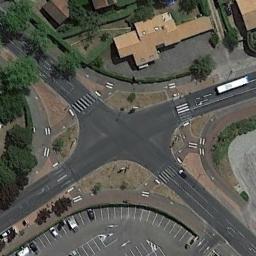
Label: intersection